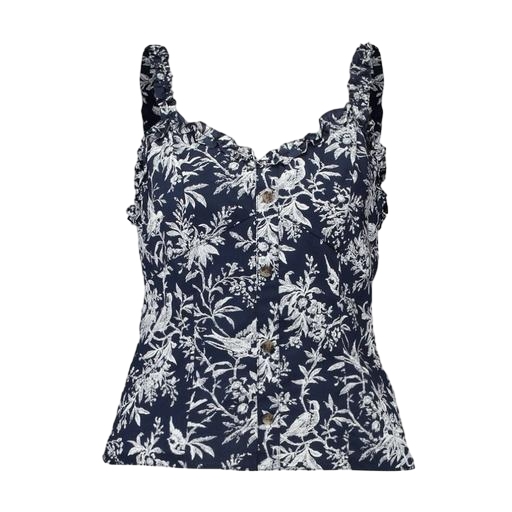
blue sleeveless floral-print shirt, blue floral-print tank top, blue floral-print top, white background